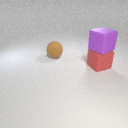
large brown rubber sphere behind large red rubber cube